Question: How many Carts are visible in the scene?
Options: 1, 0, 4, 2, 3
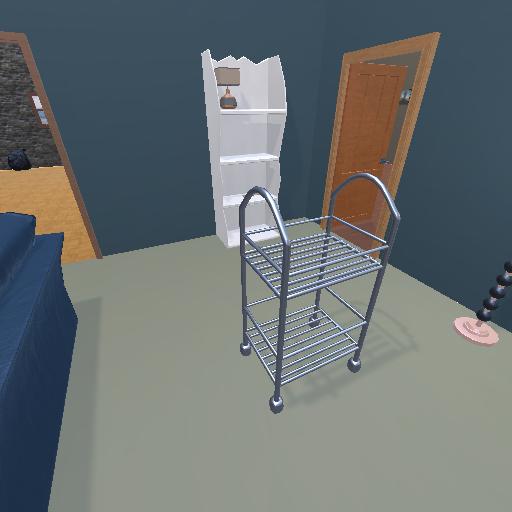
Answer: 1